Interaction volume radius: 5 \u00c5
Interaction volume height: 10 \u00c5
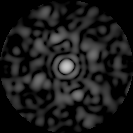
Disorder parameter: 0.8095